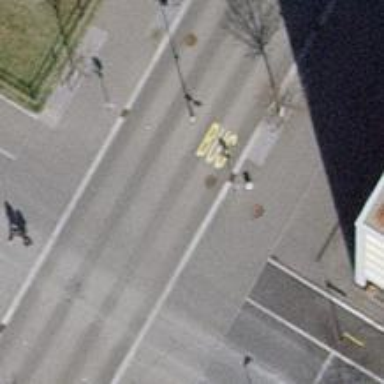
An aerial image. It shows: Bollard.